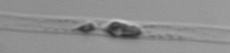
Label: Dactyliosolen_blavyanus